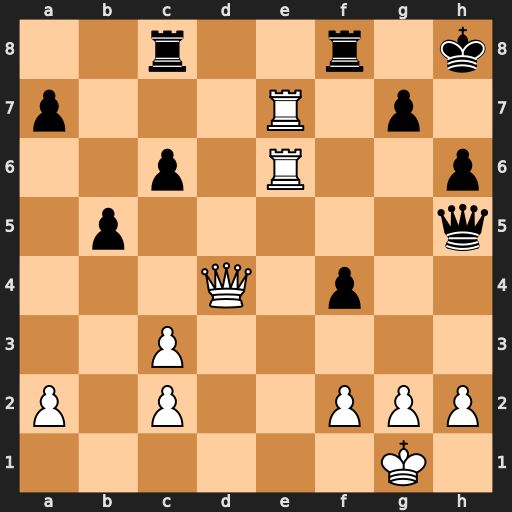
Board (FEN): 2r2r1k/p3R1p1/2p1R2p/1p5q/3Q1p2/2P5/P1P2PPP/6K1
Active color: w
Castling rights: -
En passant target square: -
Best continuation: Qxg7#